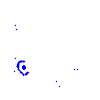
Particle: pion